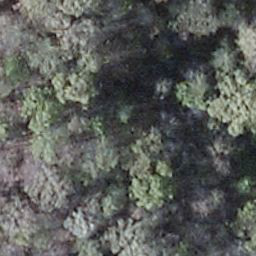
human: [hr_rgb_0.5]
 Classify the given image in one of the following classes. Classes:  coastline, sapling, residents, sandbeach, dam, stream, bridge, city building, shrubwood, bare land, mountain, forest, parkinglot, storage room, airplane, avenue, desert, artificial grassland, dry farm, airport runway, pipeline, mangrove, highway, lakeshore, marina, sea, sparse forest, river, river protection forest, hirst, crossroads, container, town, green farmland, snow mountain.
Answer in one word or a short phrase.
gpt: shrubwood